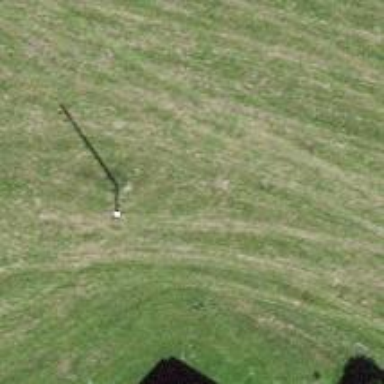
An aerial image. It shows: Power pole.